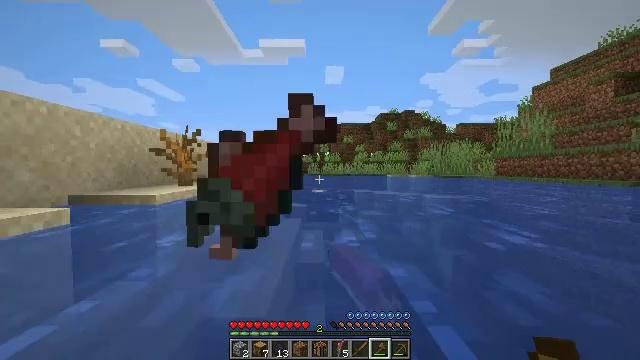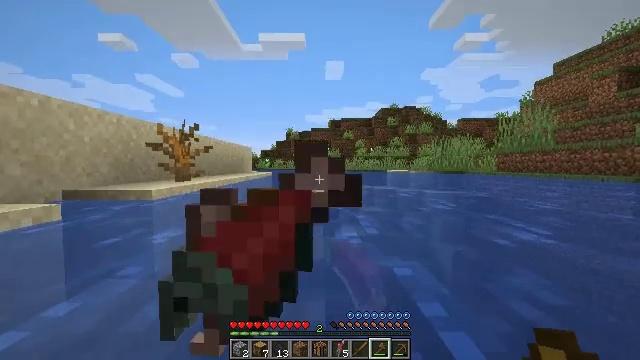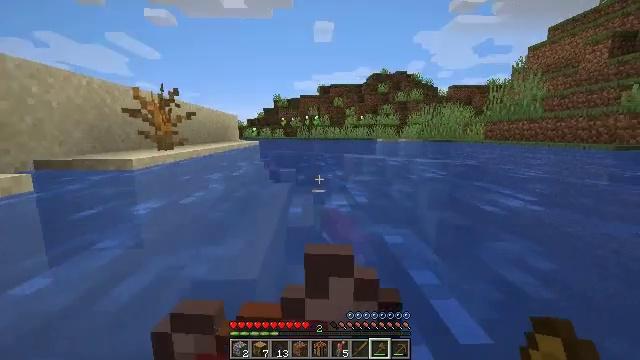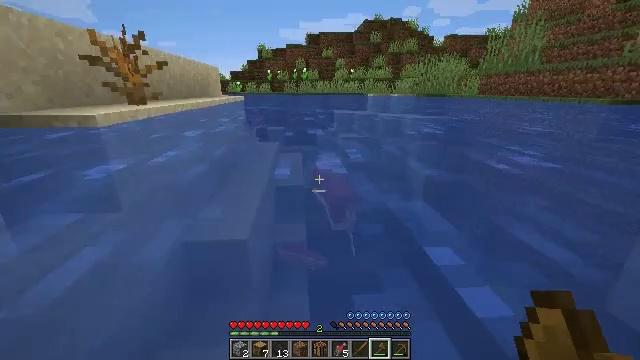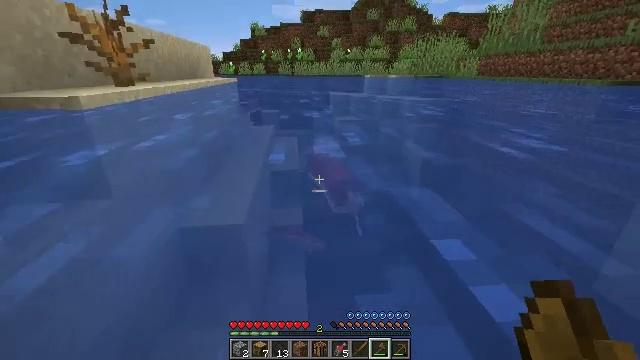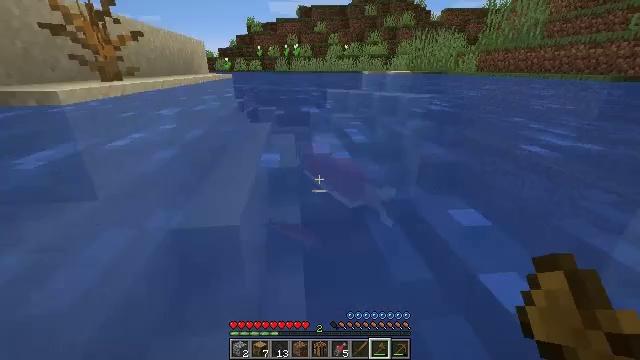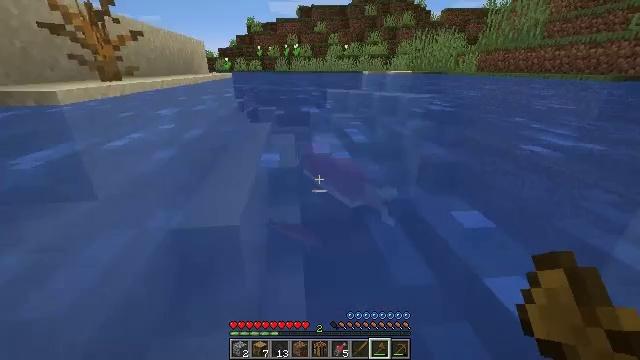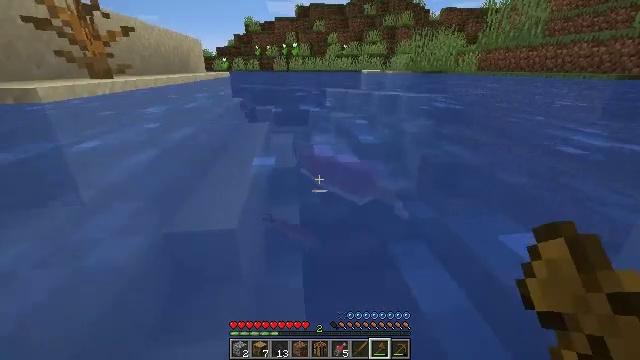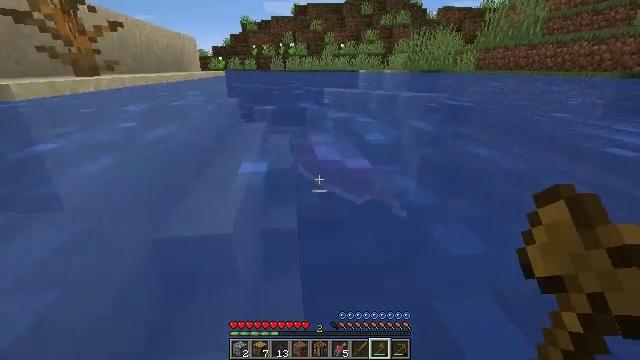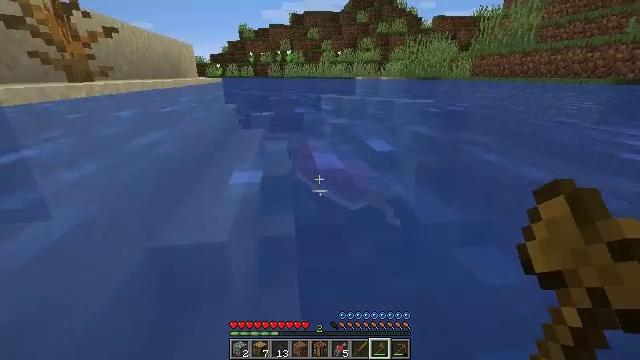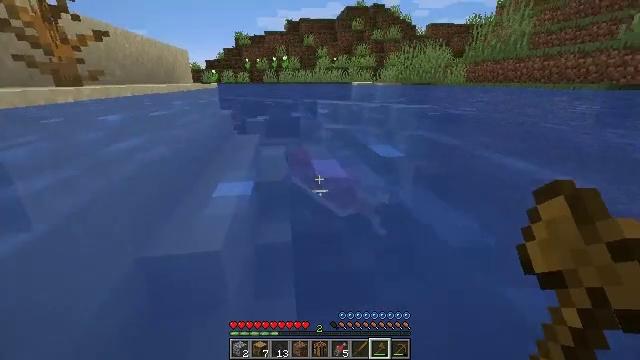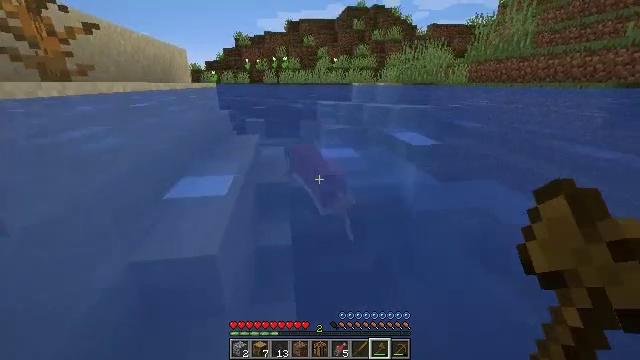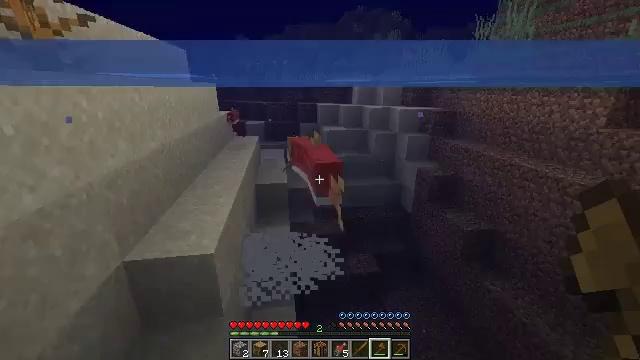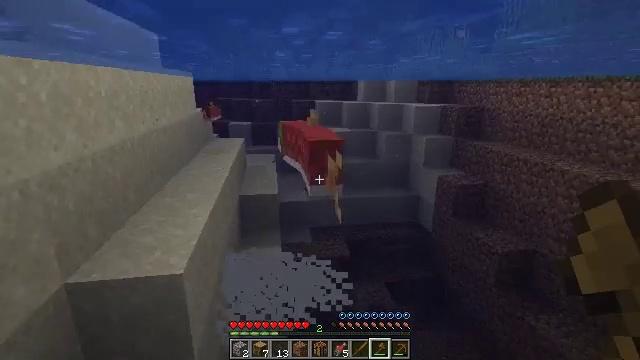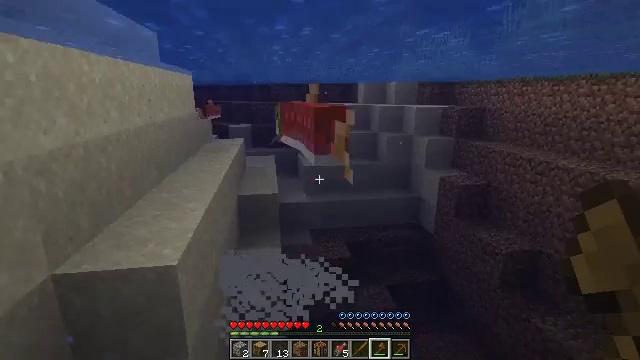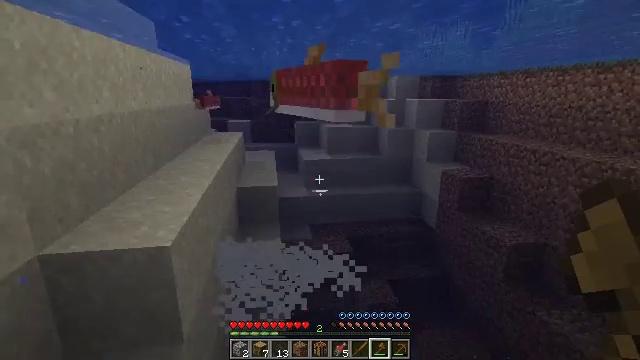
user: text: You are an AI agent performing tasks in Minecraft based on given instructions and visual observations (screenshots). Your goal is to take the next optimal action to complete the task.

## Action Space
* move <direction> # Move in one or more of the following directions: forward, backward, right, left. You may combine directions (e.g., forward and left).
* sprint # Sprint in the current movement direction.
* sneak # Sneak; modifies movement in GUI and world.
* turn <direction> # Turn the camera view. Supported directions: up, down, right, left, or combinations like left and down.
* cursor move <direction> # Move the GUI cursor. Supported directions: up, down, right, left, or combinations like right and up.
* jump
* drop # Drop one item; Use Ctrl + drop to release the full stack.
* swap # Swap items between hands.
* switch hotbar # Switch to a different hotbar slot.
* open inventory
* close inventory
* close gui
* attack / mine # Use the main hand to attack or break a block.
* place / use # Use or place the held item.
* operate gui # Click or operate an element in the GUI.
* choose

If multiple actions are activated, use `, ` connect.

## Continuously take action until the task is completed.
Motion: motion action
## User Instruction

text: Hunt a salmon.
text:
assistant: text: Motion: move forward
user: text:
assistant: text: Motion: move forward, turn right and down
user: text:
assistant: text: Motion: move forward, turn right and down
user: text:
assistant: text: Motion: move forward, turn down
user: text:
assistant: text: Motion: move forward, sprint
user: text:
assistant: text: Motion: move forward, sprint
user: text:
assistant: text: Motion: move forward, sprint
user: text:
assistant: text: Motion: move forward
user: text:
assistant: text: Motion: move forward, turn up
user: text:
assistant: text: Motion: move forward, turn up
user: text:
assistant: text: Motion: move forward, sneak
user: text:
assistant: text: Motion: move forward, sneak
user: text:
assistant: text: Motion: move forward, sneak, turn up
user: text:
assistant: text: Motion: move forward, sneak, turn up
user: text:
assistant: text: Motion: move forward
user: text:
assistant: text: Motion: move forward, turn up
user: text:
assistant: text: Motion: move forward, turn left and up
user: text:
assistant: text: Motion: move forward, turn up
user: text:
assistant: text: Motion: move forward, turn left and up
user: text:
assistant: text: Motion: move forward, turn left and up
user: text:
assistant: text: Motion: move forward, turn up
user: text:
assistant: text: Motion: move forward, turn up
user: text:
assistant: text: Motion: move forward, turn up
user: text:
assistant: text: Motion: move forward, turn up, attack / mine
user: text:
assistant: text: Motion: move forward, attack / mine
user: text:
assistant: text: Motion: move forward, attack / mine
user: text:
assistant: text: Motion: move forward
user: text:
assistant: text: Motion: move forward
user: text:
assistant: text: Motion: move forward, turn right and down
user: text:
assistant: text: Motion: move forward, turn right and down